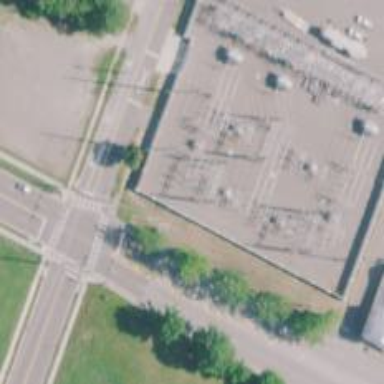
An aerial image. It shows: Switch for power supply.